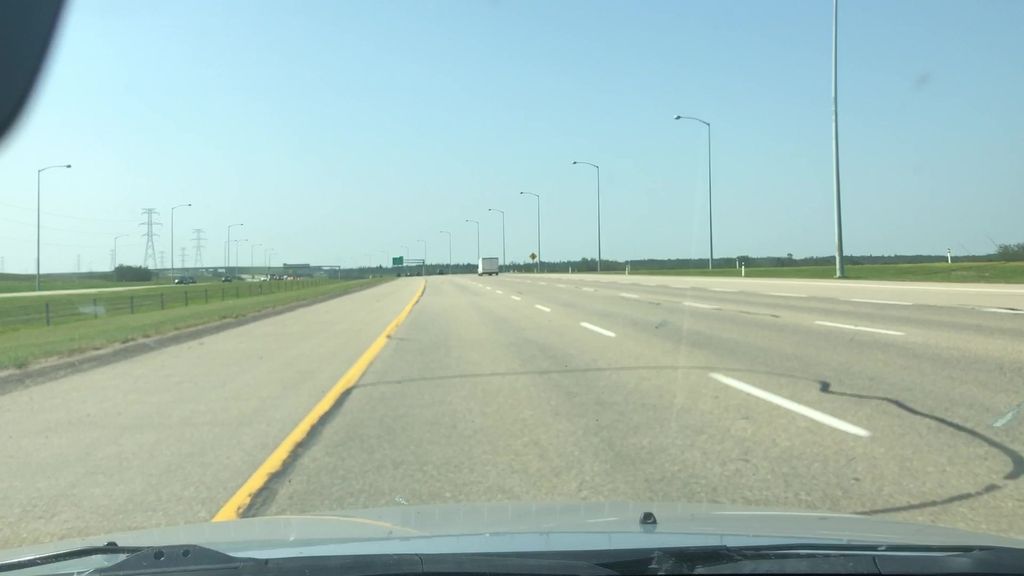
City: edmonton